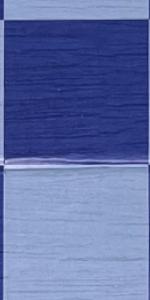
Label: Empty